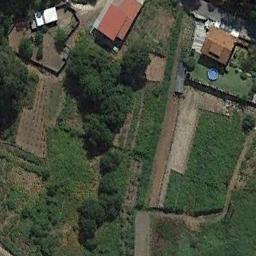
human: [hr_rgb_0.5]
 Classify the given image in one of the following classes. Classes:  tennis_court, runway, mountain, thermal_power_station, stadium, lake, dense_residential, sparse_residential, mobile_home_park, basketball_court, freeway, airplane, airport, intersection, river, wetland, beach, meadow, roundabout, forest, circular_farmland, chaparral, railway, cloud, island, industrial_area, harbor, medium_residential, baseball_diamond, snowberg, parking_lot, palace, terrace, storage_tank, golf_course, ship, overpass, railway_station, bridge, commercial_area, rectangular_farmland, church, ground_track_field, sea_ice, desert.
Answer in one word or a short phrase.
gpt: rectangular_farmland